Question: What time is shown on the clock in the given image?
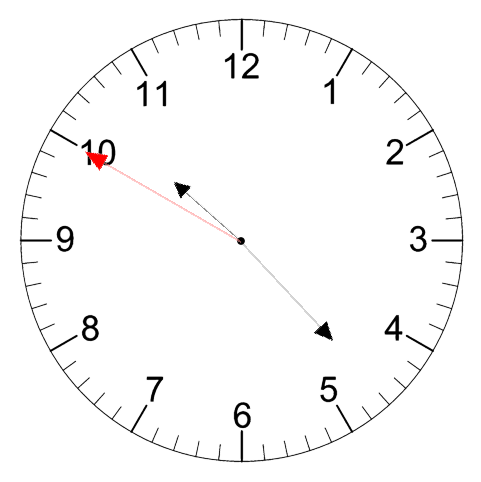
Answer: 10:22:50